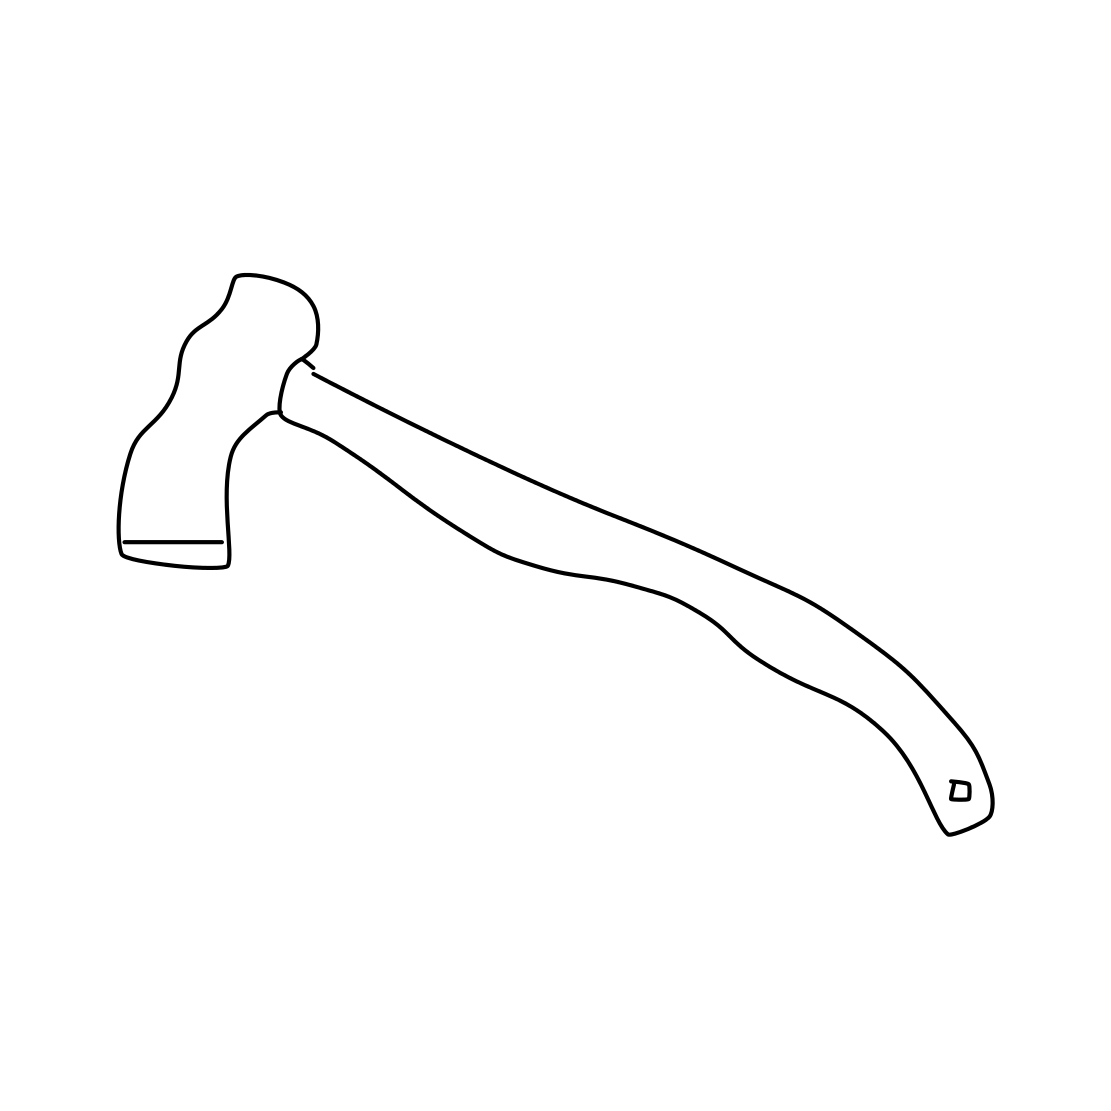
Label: axe